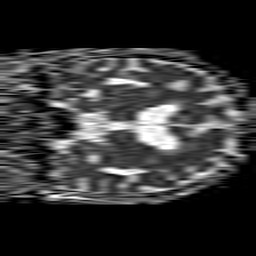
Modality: ADC
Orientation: coronal
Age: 67
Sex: male
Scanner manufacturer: philips
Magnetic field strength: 1.5 T
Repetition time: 4.6 s
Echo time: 0.08631 s